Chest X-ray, AP view. Patient: 57 years old, sex M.
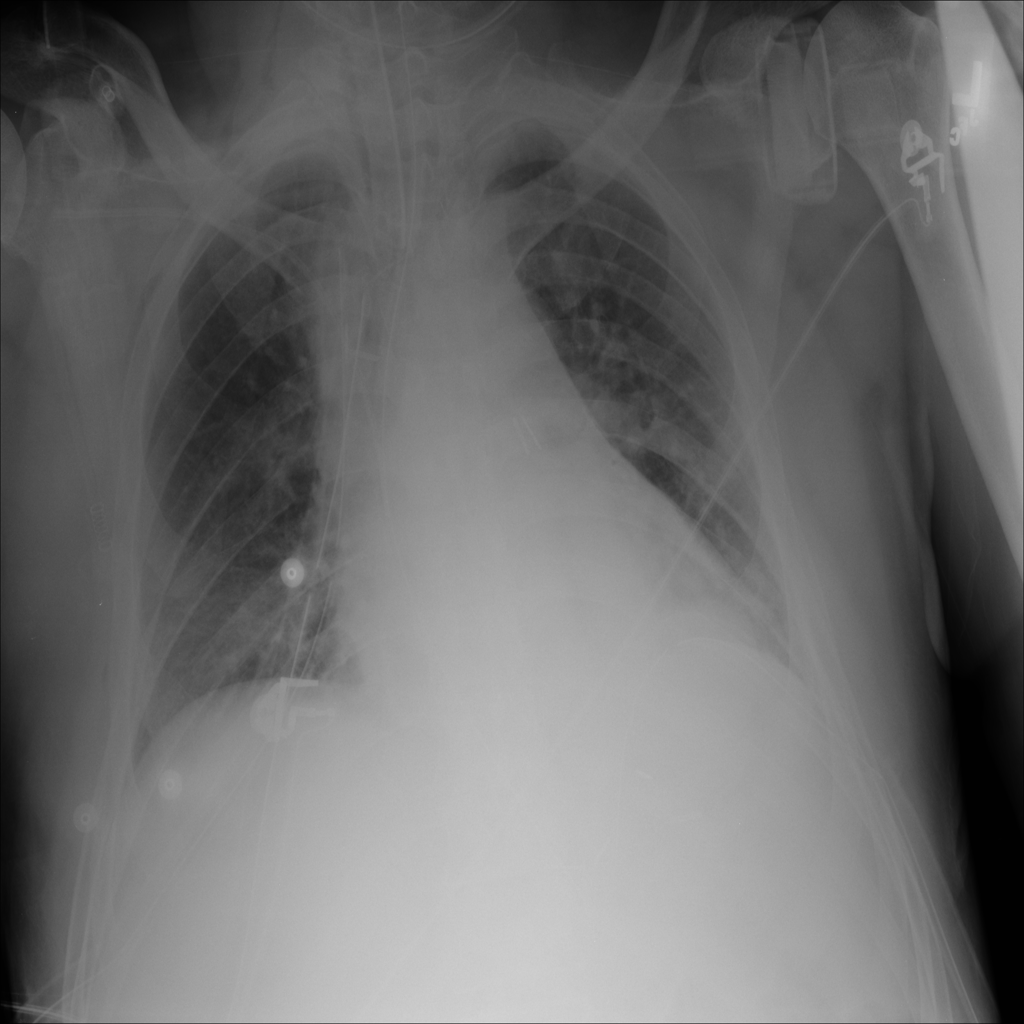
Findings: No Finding